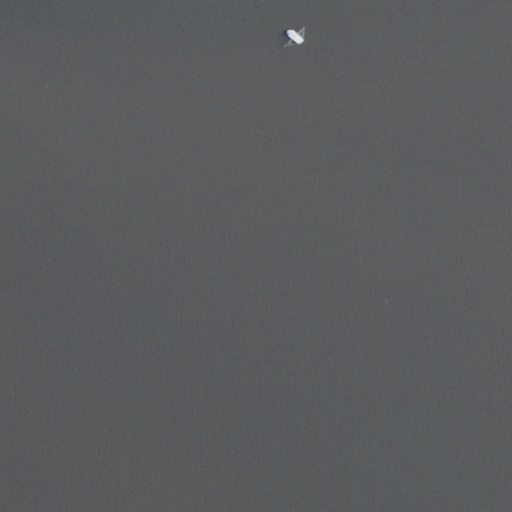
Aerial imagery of cape in Louisiana named Point Gardner containing open water and herbaceous wetlands